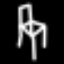
Label: chair